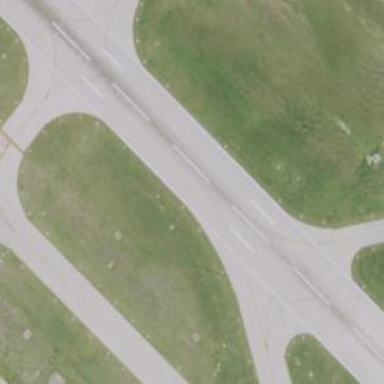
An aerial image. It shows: Image of taxiway at airport.